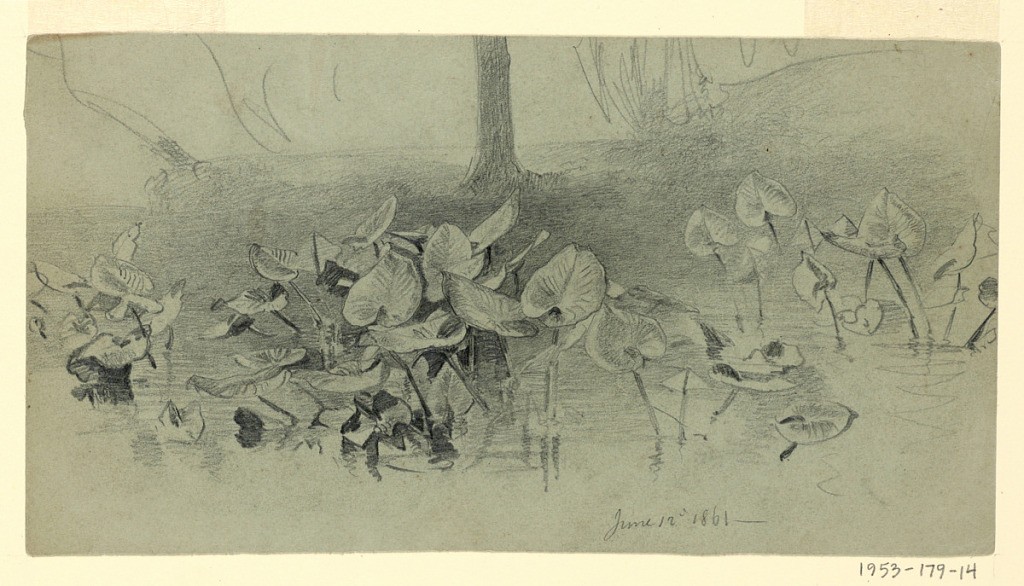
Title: Study of foliage
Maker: William Trost Richards, American, 1833–1905
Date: June 12, 1861
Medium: Graphite on paper
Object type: Drawing
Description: Sketch of a tree with foliage.